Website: ulta-beauty
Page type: delivery-shipping
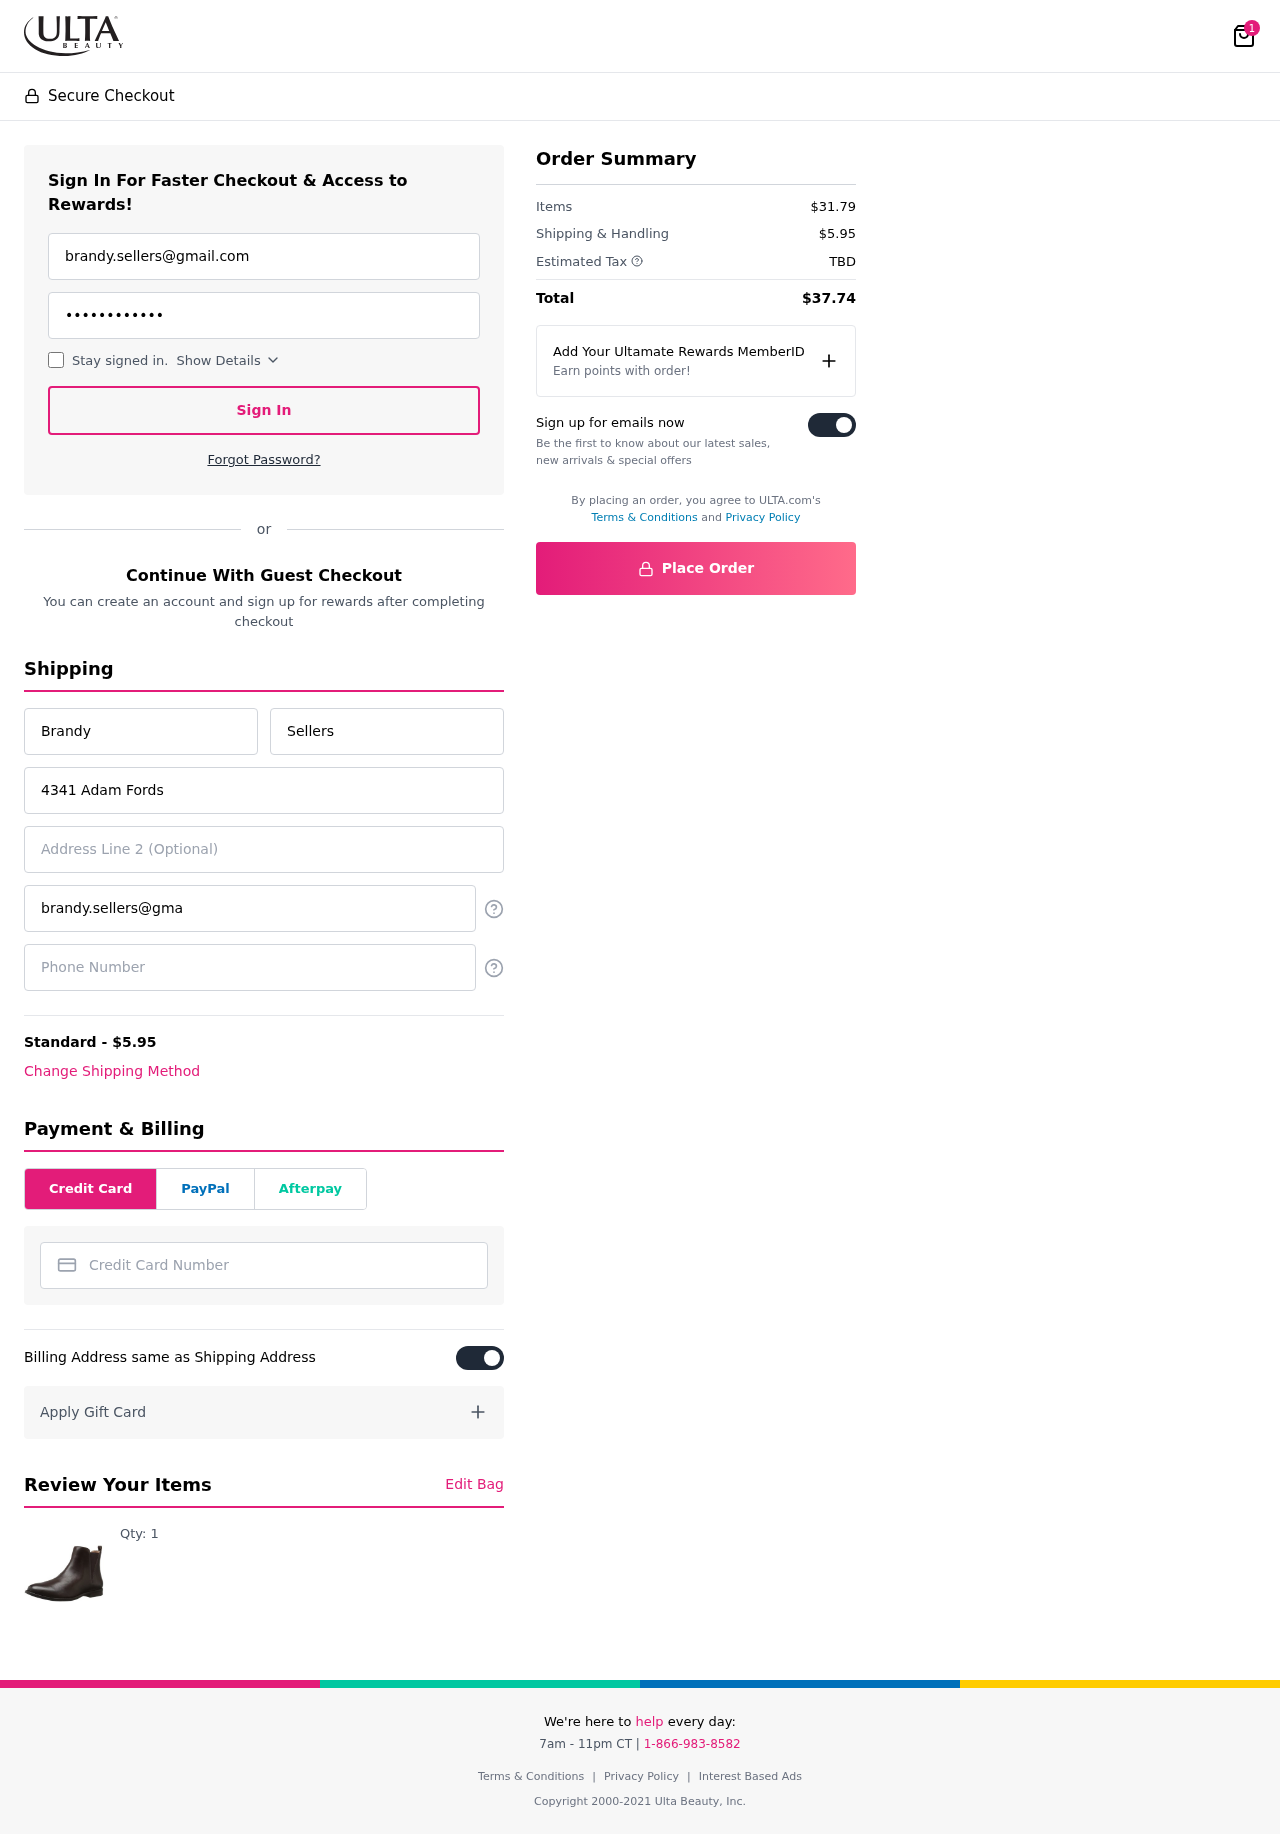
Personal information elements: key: PII_CARD_NUMBER
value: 4148 7651 7584 5240
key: PII_EMAIL
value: brandy.sellers@gmail.com
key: PII_EMAIL2
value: brandy.sellers@gmail.com
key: PII_FIRSTNAME
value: Brandy
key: PII_LASTNAME
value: Sellers
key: PII_PHONE
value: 7482237512
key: PII_STREET
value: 4341 Adam Fords
Product elements: key: PRODUCT1_QUANTITY
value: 1
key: PRODUCT1
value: Qty: 1
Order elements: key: ORDER_NUM_ITEMS
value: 1
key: ORDER_SHIPPING_COST
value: $5.95
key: ORDER_SUBTOTAL
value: $31.79
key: ORDER_TAX
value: TBD
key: ORDER_TOTAL
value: $37.74